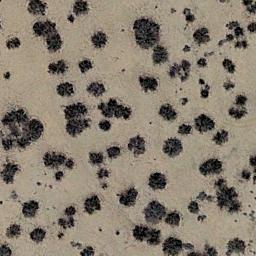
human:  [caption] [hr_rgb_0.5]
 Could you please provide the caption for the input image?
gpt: There is a path and scattered trees in the jungle .

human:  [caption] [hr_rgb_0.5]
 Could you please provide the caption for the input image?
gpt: Some disconnected chaparrals grow in the desert .

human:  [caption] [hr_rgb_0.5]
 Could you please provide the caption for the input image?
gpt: The chaparral is consist of sparse bushes on the desert .

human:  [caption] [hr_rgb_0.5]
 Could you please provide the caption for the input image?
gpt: Chaparral is evenly distributed on the sand .

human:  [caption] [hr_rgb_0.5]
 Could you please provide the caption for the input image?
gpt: The plants in the chaparral are not evenly distributed .